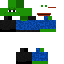
A male human skin with dark skin, wearing brown long hair dressed in a blue hoodie and black pants, featuring a closed mouth.